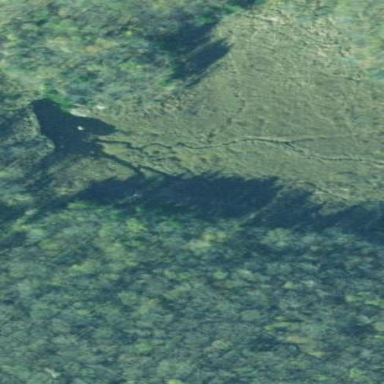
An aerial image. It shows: Marshy wetland area.